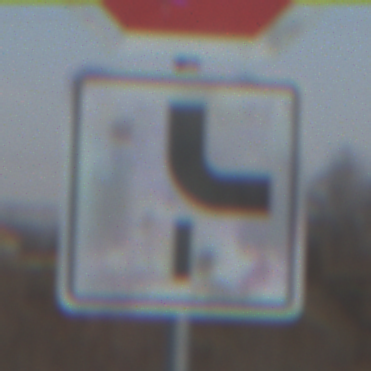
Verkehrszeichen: VerlaufVorfahrtsstrasse10
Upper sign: Stop
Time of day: SunriseSunset
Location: Outdoor (Suburban)
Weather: PartlyCloudy
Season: Winter
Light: Natural